Question: Is it possible to draw an arrow that has semi-transparent border around it just using css?

Heres a fiddle of my effort so far:
<URL>
CSS:
'''
.ui-overlay {
padding-bottom: 10px;
position: relative;
}
.ui-overlay-content {
background: #999;
color: #000;
padding: 8px;
border-radius: 4px;
border: 5px solid rgba(0, 0, 0, 0.2);
background-clip: padding-box;
height: 100px;
width: 200px;
}
.arrow {
border-color: #999 transparent transparent;
border-style: solid;
border-width: 10px 10px 0;
bottom: 5px;
left: 15px;
width: 0;
height: 0;
position: absolute;
overflow: hidden;
}
'''
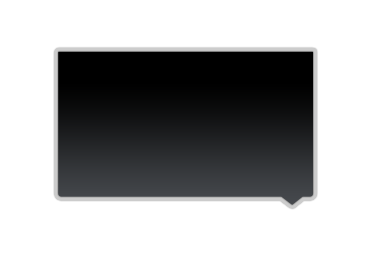
Answer: This still needs some work, but here's the general idea:
Use a pseudo-element, rotate it 45deg and apply the styling to that:
'''
.arrow {
bottom: -25px;
left: 30px;
width: 40px;
height: 40px;
position: absolute;
overflow: hidden;
}
.arrow:after {
content: ' ';
display: block;
background: red;
width: 20px;
height: 20px;
transform: rotate(45deg);
position: absolute;
top: -19px;
left: 3px;
background: #999;
border: 5px solid rgba(0, 0, 0, 0.2);
background-clip: padding-box;
}
'''
Here's the fiddle: <URL>
---
The problem with this is that the borders overlap, making it darker by the edges.
This could probably be remedied by adding another element though.
Yes! Here you go: <URL>
---
You don't even need that additional element. You can use the pseudo element from the main box:
'''
.ui-overlay-content:after {
content: ' ';
border-width: 13px;
border-color: #999 transparent transparent;
border-style: solid;
bottom: -10px;
left: 30px;
width: 0;
height: 0;
position: absolute;
}
'''
Here's the fiddle: <URL>
---
Actually, you can do all this and no transform, by using both pseudo-elements - the 'before' and the 'after':
'''
.speech-bubble {
background: #999;
background: linear-gradient(top, #444 0%,#999 100%);
background-clip: padding-box;
border: 5px solid rgba(0, 0, 0, 0.2);
padding: 20px;
width: 200px;
height: 100px;
position: relative;
}
.speech-bubble:before{
content: ' ';
border-color: rgba(0, 0, 0, 0.2) transparent transparent;
border-style: solid;
border-width: 17px;
position: absolute;
bottom: -39px;
left: 16px;
}
.speech-bubble:after{
content: ' ';
border-color: #999 transparent transparent;
border-style: solid;
border-width: 13px;
position: absolute;
bottom: -26px;
left: 20px;
}
'''
Here's the fiddle: <URL>
---
Don't forget the vendor prefixes in production!